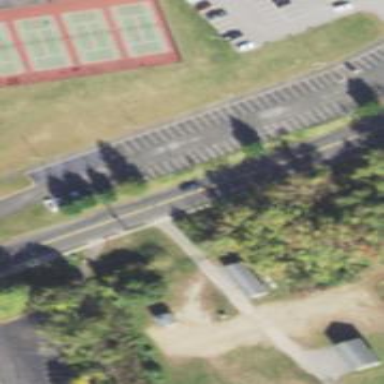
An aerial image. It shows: Parking area.